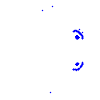
Particle: pion